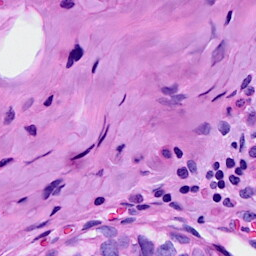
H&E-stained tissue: Breast